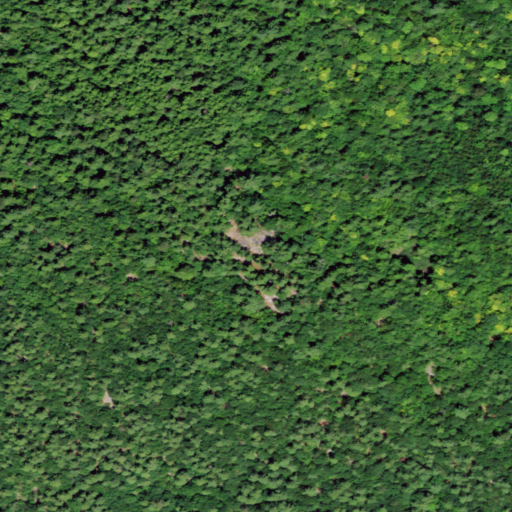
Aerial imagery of mountain in New York named Moon Mountain containing mixed forest, evergreen forest, deciduous forest, shrub, and grassland